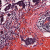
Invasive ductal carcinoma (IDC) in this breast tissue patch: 1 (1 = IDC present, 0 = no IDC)